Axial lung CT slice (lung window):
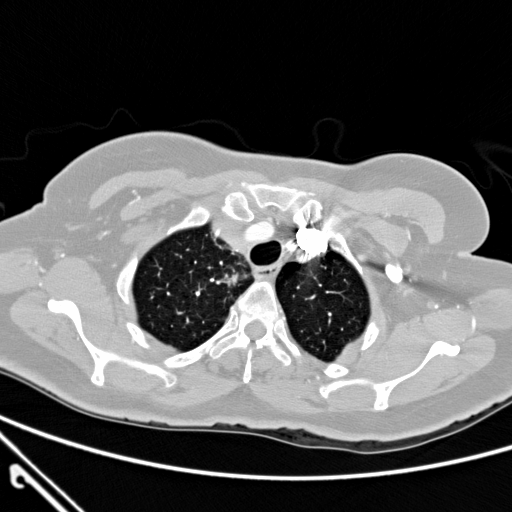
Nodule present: no